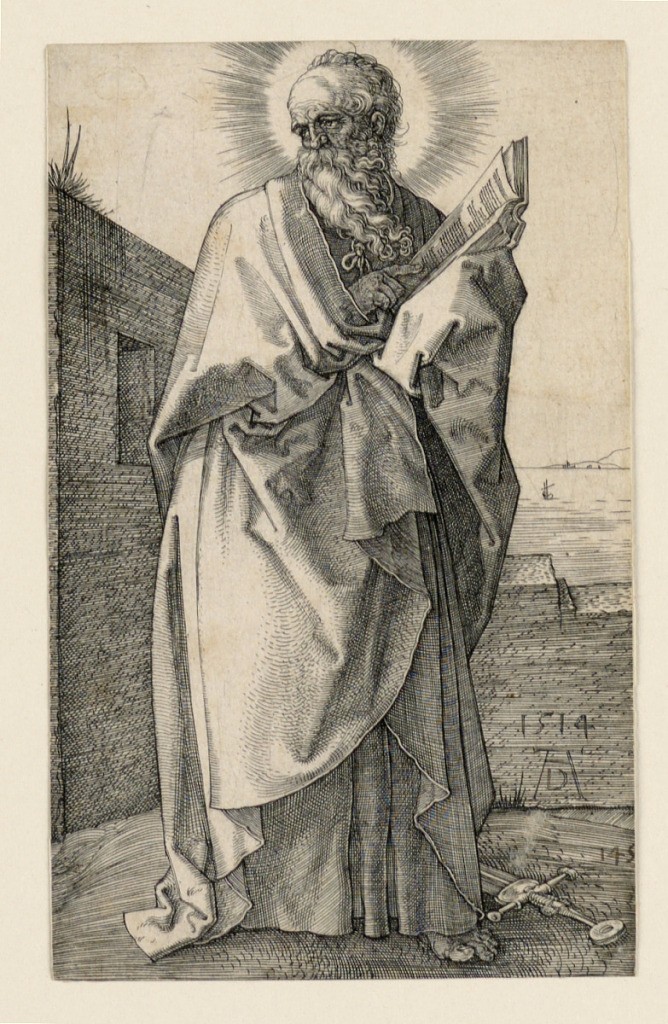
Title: Saint Paul
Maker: Albrecht Dürer, German, 1471–1528
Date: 1514
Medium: Engraving on laid paper
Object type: Print
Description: The full-length figure of the bearded Saint, standing, turned toward the right, his head facing left. He holds an open book on his left arm, his right hand pointing to a passage. A sword lies on the ground at his feet. A view of the sea in the background. The artist's monogram and date, "1514", appears lower right on the wall behind the figure.